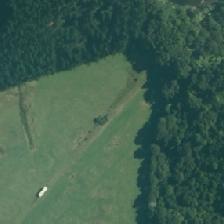
Land cover: high_producing_grassland